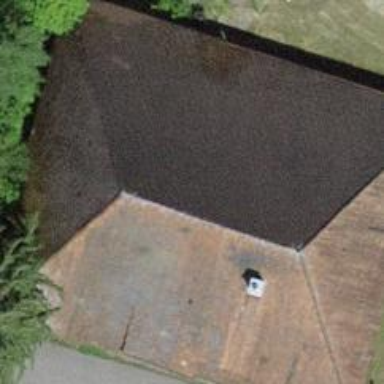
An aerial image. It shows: Farm building.